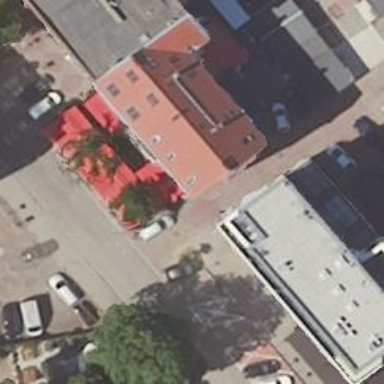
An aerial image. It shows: Restaurant.